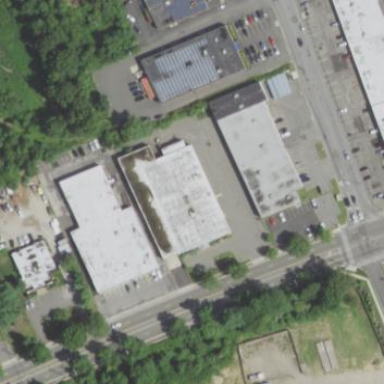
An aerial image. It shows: Building.